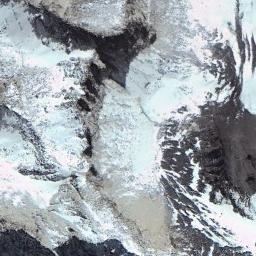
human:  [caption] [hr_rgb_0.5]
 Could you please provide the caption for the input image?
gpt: The snowberg is covered with snow and ice and some horn peaks remain at the top of the snowberg .

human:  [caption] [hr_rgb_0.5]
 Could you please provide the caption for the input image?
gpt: The ground on the snowberg is uneven .

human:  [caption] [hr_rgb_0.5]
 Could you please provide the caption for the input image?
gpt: A snow-covered mountain covered in large areas .

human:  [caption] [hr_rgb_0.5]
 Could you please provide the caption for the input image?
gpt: The snow berg is consist of bare land and white snow .

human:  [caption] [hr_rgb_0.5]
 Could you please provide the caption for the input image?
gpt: There are much snow and some bare land on the snowberg .